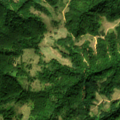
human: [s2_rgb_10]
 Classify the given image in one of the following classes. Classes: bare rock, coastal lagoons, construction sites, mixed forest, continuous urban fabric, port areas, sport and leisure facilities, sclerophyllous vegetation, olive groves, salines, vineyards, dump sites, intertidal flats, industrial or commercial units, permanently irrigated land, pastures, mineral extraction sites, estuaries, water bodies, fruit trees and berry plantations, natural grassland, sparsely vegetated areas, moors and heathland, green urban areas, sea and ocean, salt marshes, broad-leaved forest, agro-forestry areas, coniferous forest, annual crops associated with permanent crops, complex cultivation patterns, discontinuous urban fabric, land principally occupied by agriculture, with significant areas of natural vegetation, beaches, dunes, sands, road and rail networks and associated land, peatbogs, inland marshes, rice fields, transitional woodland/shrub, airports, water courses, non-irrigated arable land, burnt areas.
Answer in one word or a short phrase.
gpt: land principally occupied by agriculture, with significant areas of natural vegetation, broad-leaved forest